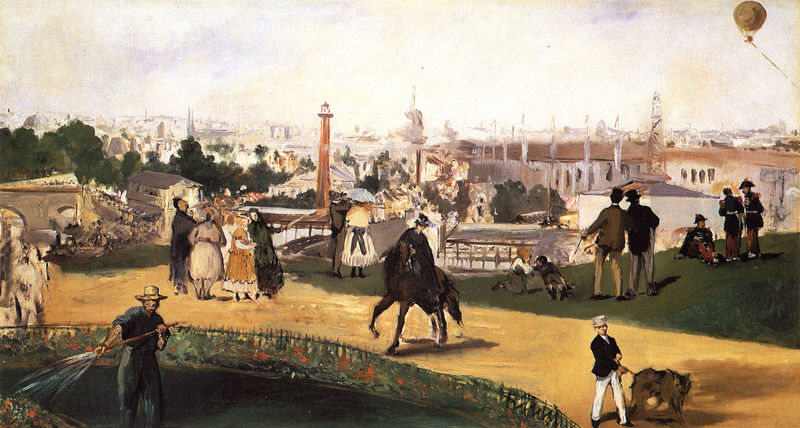
Titel: Die Weltausstellung
Künstler: Édouard Manet
Standort: Oslo
Institution: Nasjonalgalleriet
Schlagwörter: baum, dunkel, gemälde, himmel, mann, schatten, wasser, wolken, bäume, frauen, gelb, grün, impressionismus, landschaft, menschen, sand, sitzen, stadt, blumen, braun, damen, elegant, frankreich, frau, grau, hell, hut, hüte, kleid, kleider, licht, männer, paris, pfeiler, renoir, schwarz, säule, ausblick, dach, dame, gras, haus, hund, park, rasen, rot, schirm, schloss, sonnenschirm, tier, tiere, weg, wiese, wolke, zaun, gesellschaft, herren, schleife, zylinder, anzug, herr, öl, horizont, häuser, hügel, brücke, rauch, sonne, mantel, realismus, kind, kinder, pferd, pferde, reiter, szenerie, turm, garten, springbrunnen, statue, bewölkt, reiterin, aussicht, schürze, sommer, ansicht, fassaden, vedute, leine, moderne, arbeiten, heu, dächer, schornsteine, ausflug, spazieren, platz, silhouette, industrie, ölgemälde, dampf, soldaten, spielen, kopftuch, strohhut, manet, besen, junge, rüschen, sonnenhut, panorama, türme, spaziergang, bub, denkmal, polizist, polizisten, uniform, soldat, volk, dreispitz, flanieren, ferien, rom, sonntag, ausstellung, statuen, sicht, industrialisierung, beet, beete, gärtner, rabatte, spaziergänger, wien, weltausstellung, leichtigkeit, umrisslinien, offiziere, staffagefiguren, giessen, und, montmartre, stallungen, wandel, himmer, parklandschaft, flaneur, farbskizze, schlauch, ballon, rechen, menschenauflauf, impressionen, menschengruppen, spazieren gehen, raufen, heugabel, wässern, degas?, spaziergänge, pfeerd, heissluftballon, haussman, ballonfahrt, fesselballon, blick über die stadt, blumen giessen, bourgiousie, champ de mars, harcke, mormadre, n eue zeit, signalturm, sonnenschirnm, stadterneuerung, volkspark, wasserschlauch, zerstreuung, kanine, adt, vorimpressionismuss, par, balloon